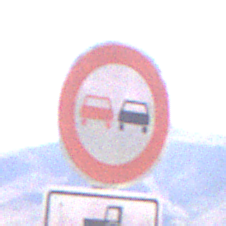
Verkehrszeichen: Ueberholverbot
Zusatzzeichen unten: SonstigeOderMehrspurigeFahrzeuge1
Umgebung: Outdoor, Nature
Tageszeit: MorningAfternoon
Wetter: Clear
Licht: Natural
Jahreszeit: NotSpecified
Kontrast: HighContrast